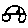
Label: car